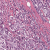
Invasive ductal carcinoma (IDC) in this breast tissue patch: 1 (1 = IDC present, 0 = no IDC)